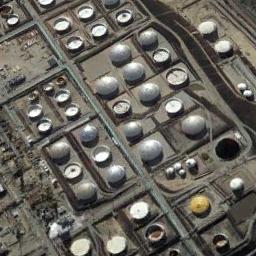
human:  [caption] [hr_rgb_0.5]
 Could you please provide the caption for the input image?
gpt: There are many storage tanks on the bare land .

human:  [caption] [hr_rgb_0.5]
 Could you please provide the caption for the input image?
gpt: There are several roads of different lengths beside the storage tanks .

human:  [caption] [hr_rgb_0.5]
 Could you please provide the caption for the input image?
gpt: There are many different-sized storage tanks and many buildings in the factory, And there are large lawns in the factory .

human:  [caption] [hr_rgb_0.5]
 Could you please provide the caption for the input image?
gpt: There are nine tanks of different size .

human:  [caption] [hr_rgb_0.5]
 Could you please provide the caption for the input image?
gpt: There are many storage tanks of different sizes .